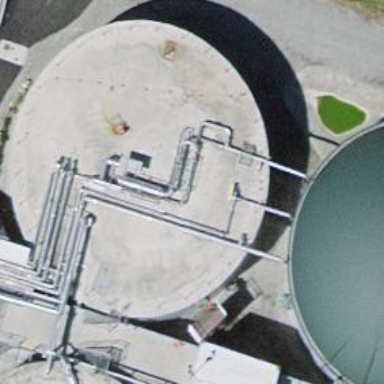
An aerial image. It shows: Storage tank with man-made structure.